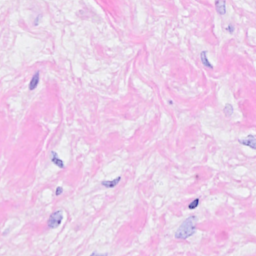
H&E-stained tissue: Breast